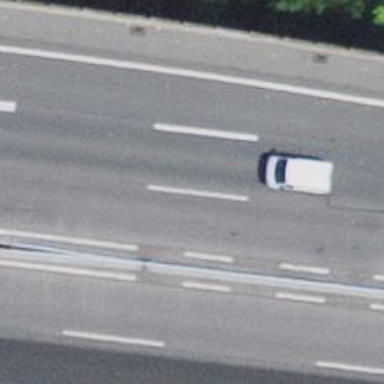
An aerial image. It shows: Viaduct bridge over motorway.